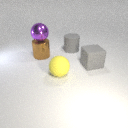
large brown metal cylinder below large purple metal sphere